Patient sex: F
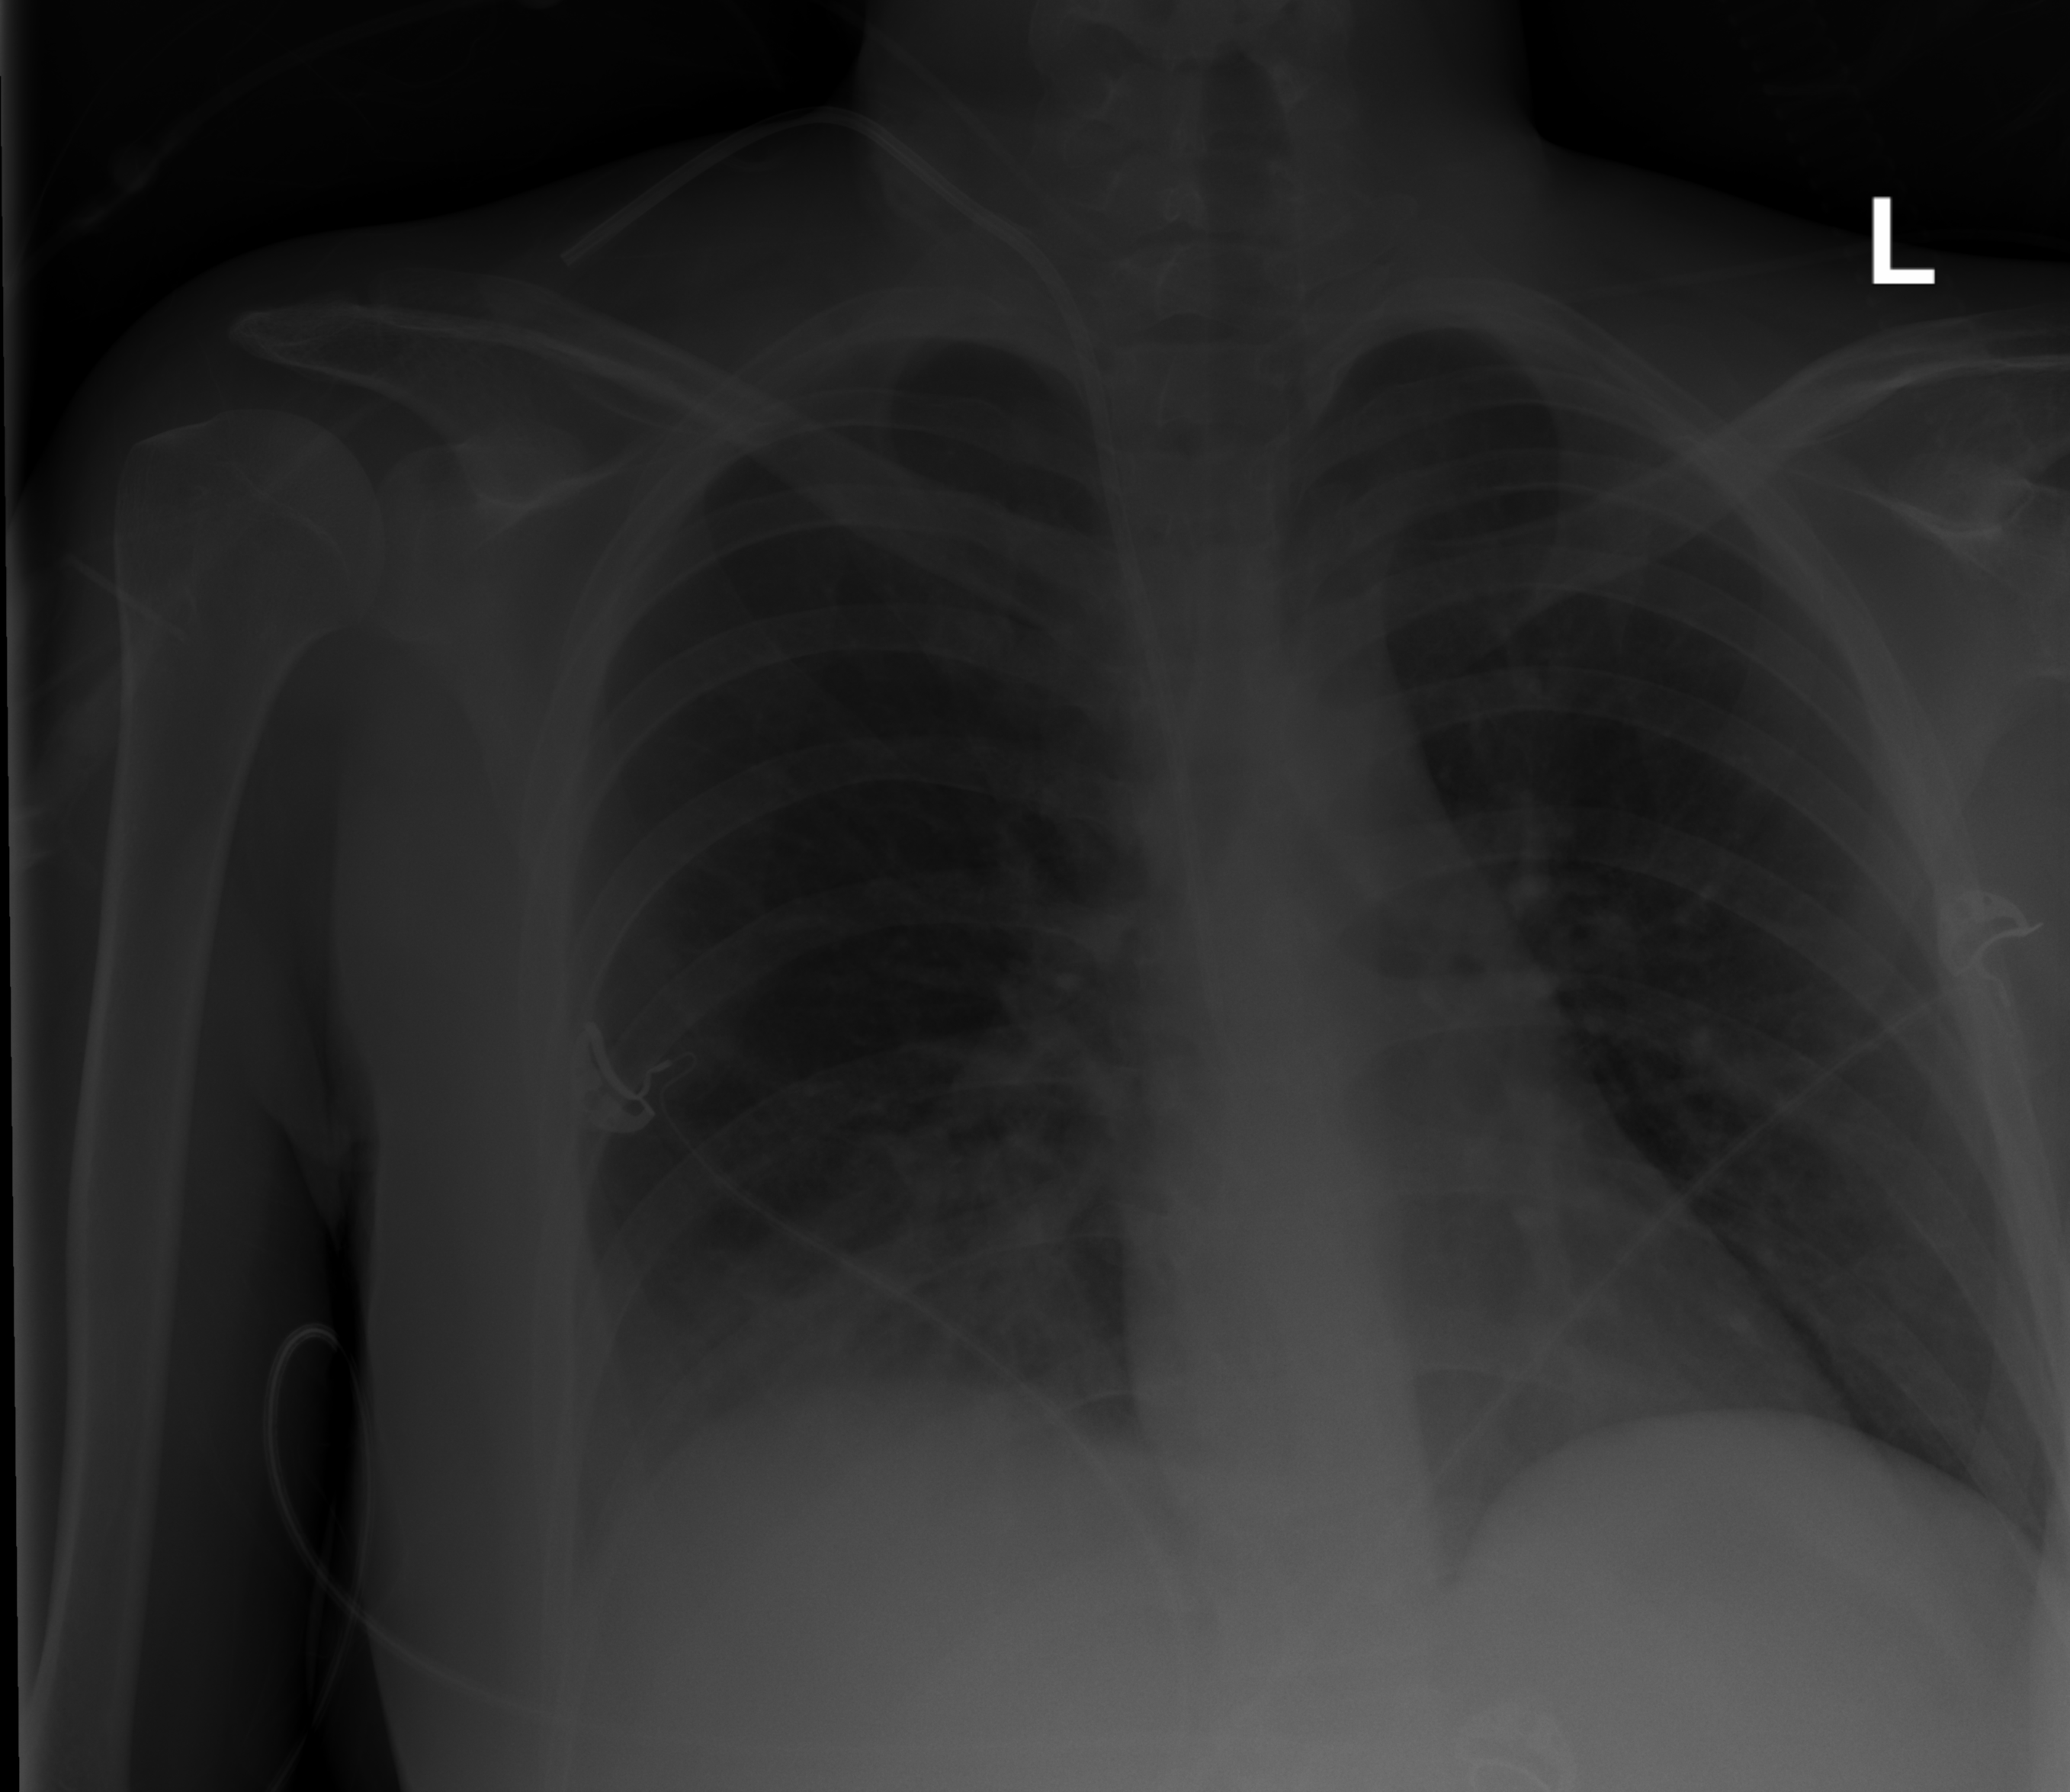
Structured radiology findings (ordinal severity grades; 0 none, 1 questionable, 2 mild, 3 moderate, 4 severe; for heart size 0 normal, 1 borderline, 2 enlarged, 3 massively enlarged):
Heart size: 0
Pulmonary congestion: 0
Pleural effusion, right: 2
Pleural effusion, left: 0
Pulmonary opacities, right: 1
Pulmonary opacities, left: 0
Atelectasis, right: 2
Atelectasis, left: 0